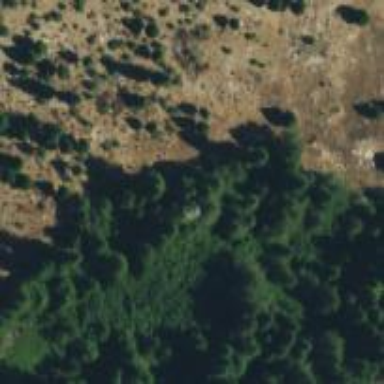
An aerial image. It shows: Wet meadow with wood vegetation.